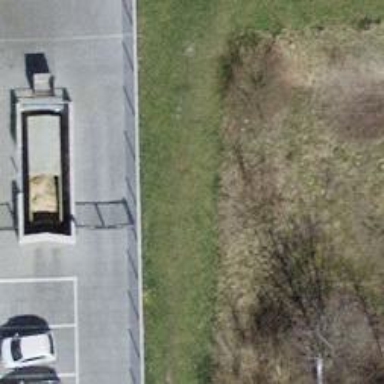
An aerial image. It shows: Metal fence as barrier.